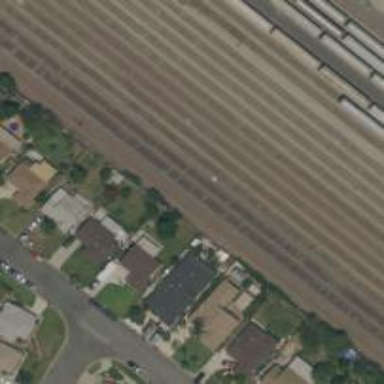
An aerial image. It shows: Railway siding with rails.